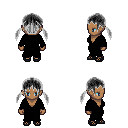
a pixel art fantasy rpg character, female body template, human, dark skin, black robe, teal pants, gray twin-tailed hairstyle, ghillies, four views (front, back, left, right), 2x2 character sprite sheet, small pixel art, hard edges, no anti-aliasing